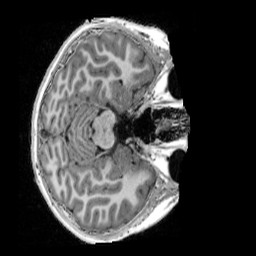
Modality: UNIT1_denoised
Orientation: axial
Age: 11
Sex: male
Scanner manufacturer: siemens
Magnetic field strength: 3 T
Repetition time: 4 s
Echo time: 0.00303 s